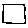
Label: square